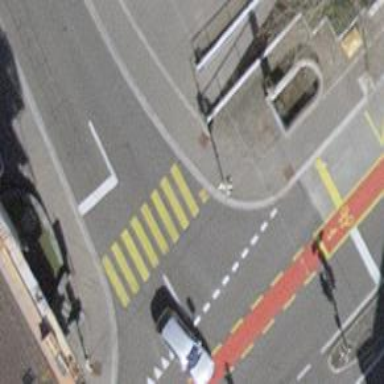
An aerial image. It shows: Zebra crossing with traffic signals.